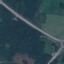
Land use / land cover: Highway